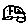
Label: car